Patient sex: M
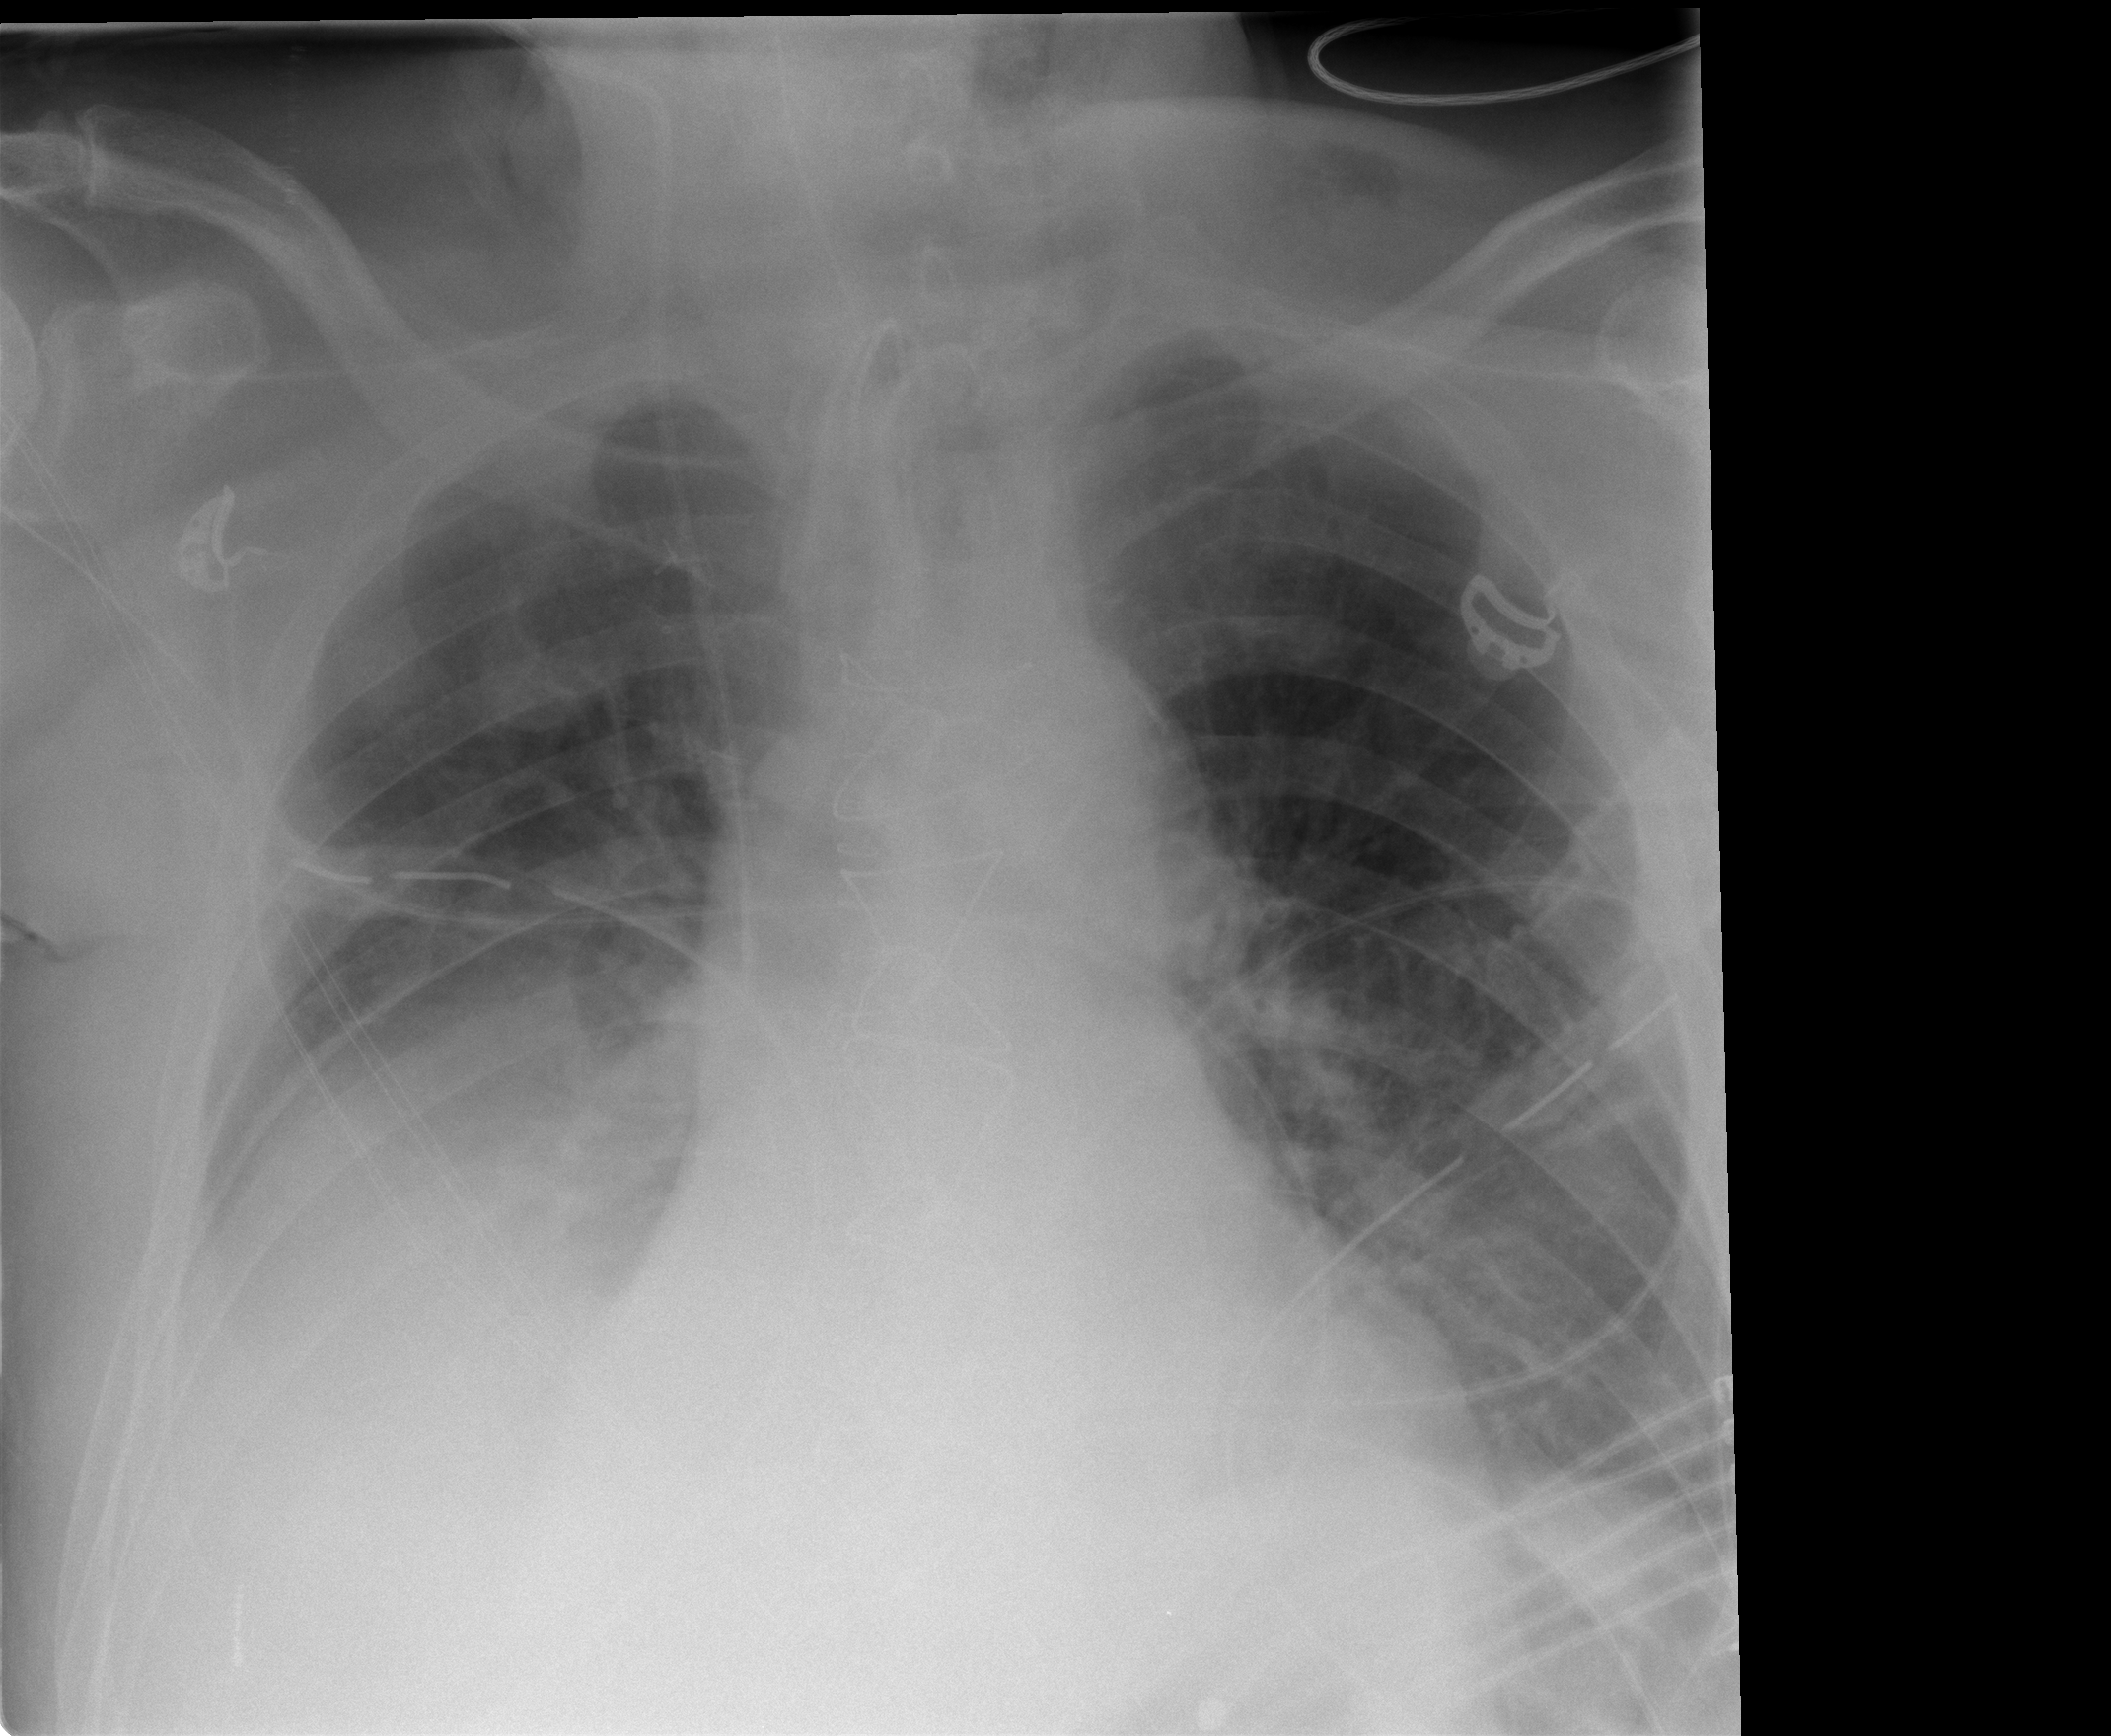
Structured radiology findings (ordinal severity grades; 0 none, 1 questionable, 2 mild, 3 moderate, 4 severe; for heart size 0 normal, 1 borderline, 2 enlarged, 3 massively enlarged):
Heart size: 0
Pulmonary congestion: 0
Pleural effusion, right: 2
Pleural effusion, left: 1
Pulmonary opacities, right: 0
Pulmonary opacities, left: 0
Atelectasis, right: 2
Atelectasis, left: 1